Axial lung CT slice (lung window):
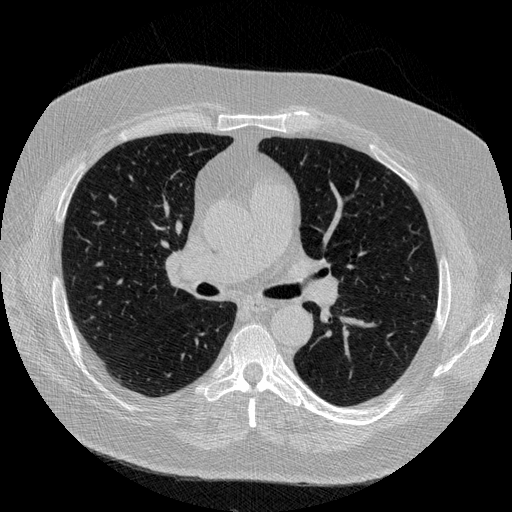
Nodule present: no